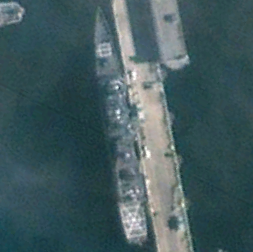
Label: cruiser